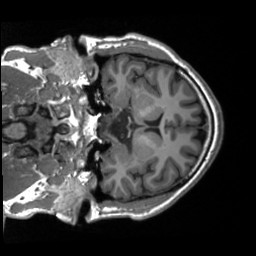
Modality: T1w
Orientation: coronal
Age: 26
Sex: male
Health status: ill
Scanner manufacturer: siemens
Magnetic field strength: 3 T
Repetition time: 2.3 s
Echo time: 0.00201 s